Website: slack
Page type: payment
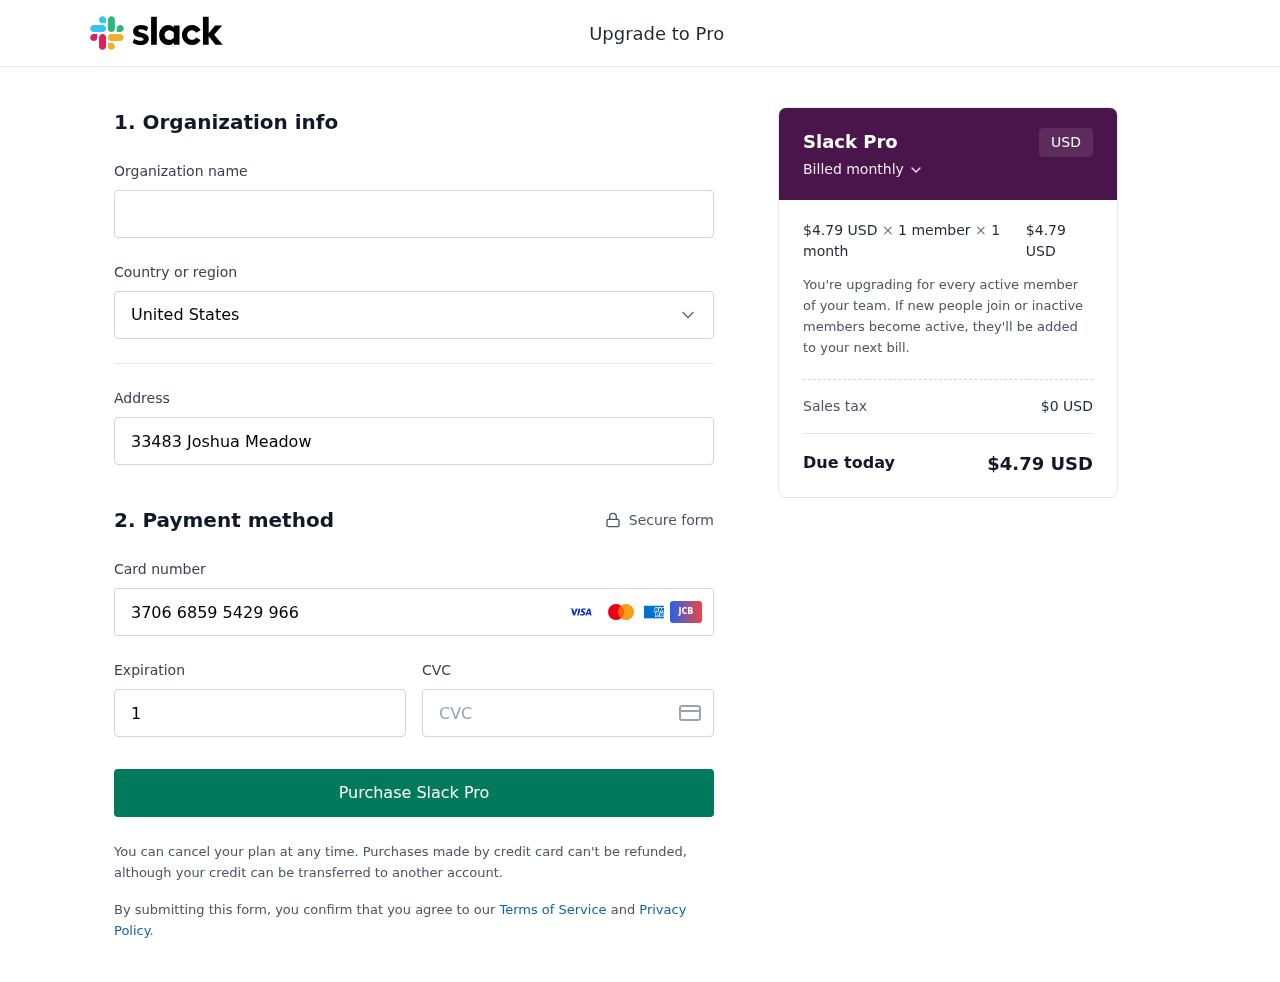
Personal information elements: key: PII_CARD_CVV
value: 6557
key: PII_CARD_EXPIRY
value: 12/27
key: PII_CARD_NUMBER
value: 3706 6859 5429 966
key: PII_COUNTRY
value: United States
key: PII_STREET
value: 33483 Joshua Meadow
Product elements: key: PRODUCT1_PRICE
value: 4.79
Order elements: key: ORDER_SUBTOTAL
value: $4.79 USD
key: ORDER_TAX
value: $0 USD
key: ORDER_TOTAL
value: $4.79 USD